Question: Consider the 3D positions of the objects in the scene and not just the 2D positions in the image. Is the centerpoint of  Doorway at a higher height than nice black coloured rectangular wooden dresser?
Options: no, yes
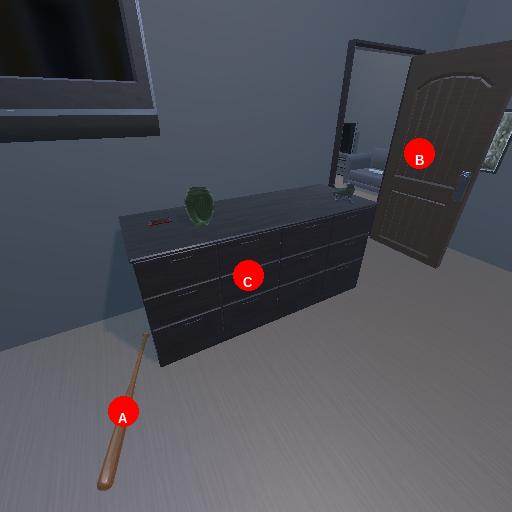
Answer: no